Field crop: maize
Growth stage: 2
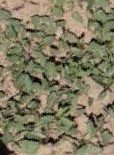
Species: convolvulus